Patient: sex M, age 76
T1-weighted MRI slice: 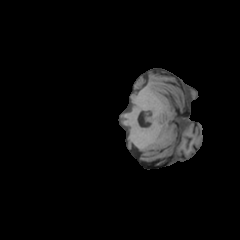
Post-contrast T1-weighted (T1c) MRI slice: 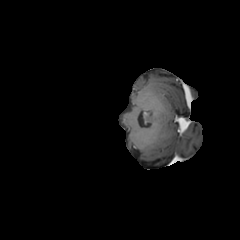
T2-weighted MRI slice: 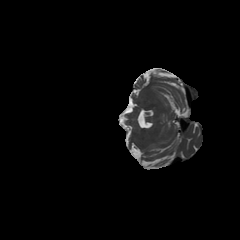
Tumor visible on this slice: no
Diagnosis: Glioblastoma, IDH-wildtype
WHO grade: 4